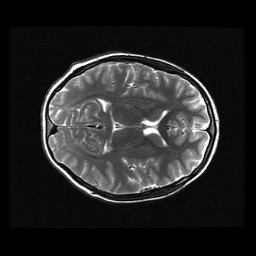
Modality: T2w
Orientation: axial
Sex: female
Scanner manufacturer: ge
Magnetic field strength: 3 T
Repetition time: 5 s
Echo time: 0.1017 s